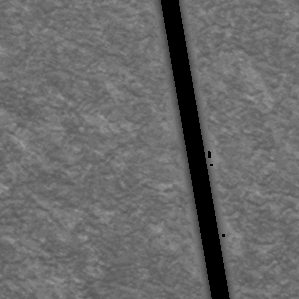
Label: frost